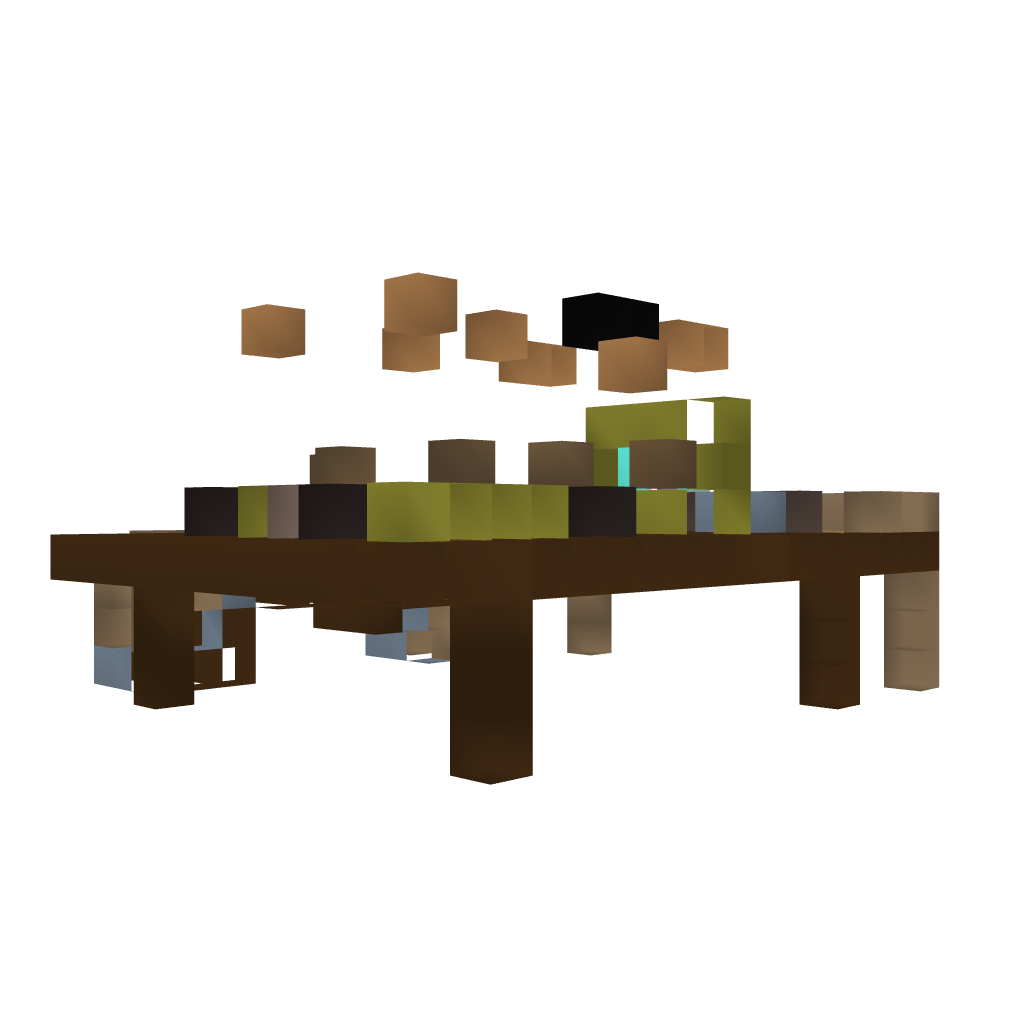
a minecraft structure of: shore house 1